Question: I was successfully able to remove read only attribute on a file using the following code snippet:
In main.cs
'''
FileSystemInfo[] sqlParentFileSystemInfo = dirInfo.GetFileSystemInfos();
foreach (var childFolderOrFile in sqlParentFileSystemInfo)
{
RemoveReadOnlyFlag(childFolderOrFile);
}
private static void RemoveReadOnlyFlag(FileSystemInfo fileSystemInfo)
{
fileSystemInfo.Attributes = FileAttributes.Normal;
var di = fileSystemInfo as DirectoryInfo;
if (di != null)
{
foreach (var dirInfo in di.GetFileSystemInfos())
RemoveReadOnlyFlag(dirInfo);
}
}
'''
Unfortunately, this doesn't work on the folders. After running the code, when I go to the folder, right click and do properties, here's what I see:

The read only flag is still checked although it removed it from files underneath it. This causes a process to fail deleting this folder. When I manually remove the flag and rerun the process (a bat file), it's able to delete the file (so I know this is not an issue with the bat file)
How do I remove this flag in C#?
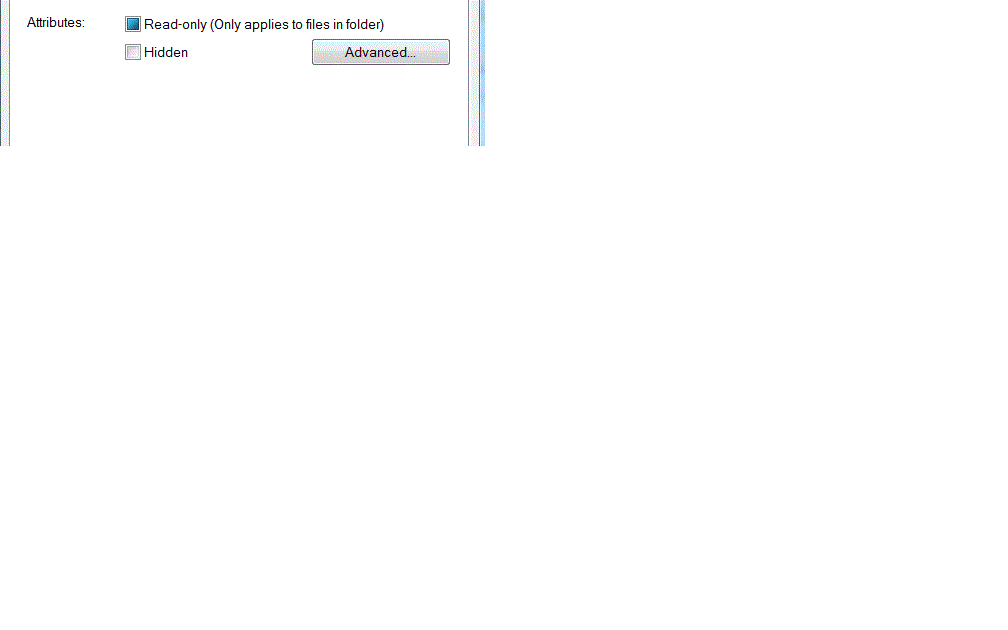
Answer: You could also do something like the following to recursively clear readonly (and archive, etc.) for all directories and files within a specified parent directory:
'''
private void ClearReadOnly(DirectoryInfo parentDirectory)
{
if(parentDirectory != null)
{
parentDirectory.Attributes = FileAttributes.Normal;
foreach (FileInfo fi in parentDirectory.GetFiles())
{
fi.Attributes = FileAttributes.Normal;
}
foreach (DirectoryInfo di in parentDirectory.GetDirectories())
{
ClearReadOnly(di);
}
}
}
'''
You can therefore call this like so:
'''
public void Main()
{
DirectoryInfo parentDirectoryInfo = new DirectoryInfo(@"c: est");
ClearReadOnly(parentDirectoryInfo);
}
'''